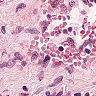
Metastatic tissue present: no